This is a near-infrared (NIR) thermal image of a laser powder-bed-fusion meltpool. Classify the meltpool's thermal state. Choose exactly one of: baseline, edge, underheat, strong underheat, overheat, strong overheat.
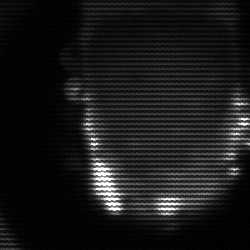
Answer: baseline